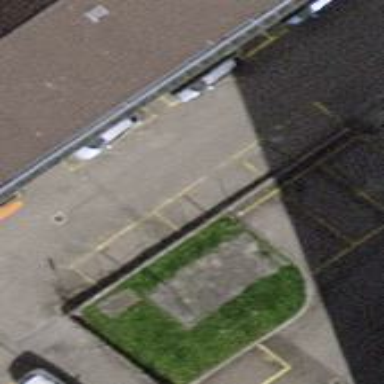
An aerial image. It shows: Parking area with asphalt surface.